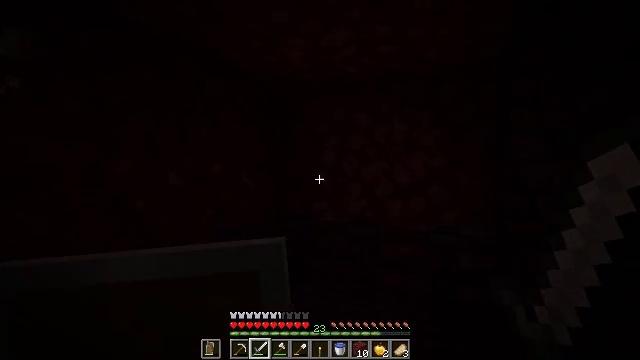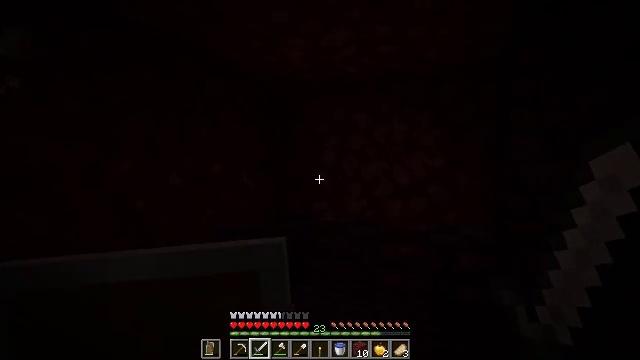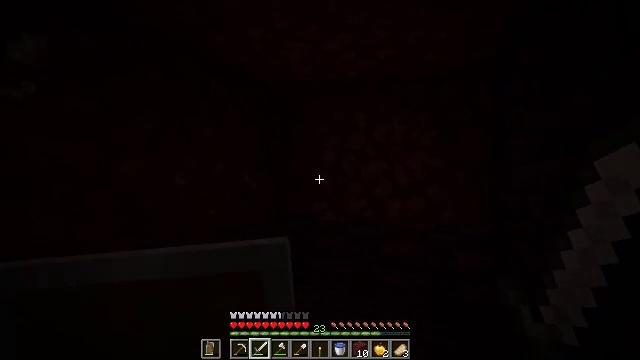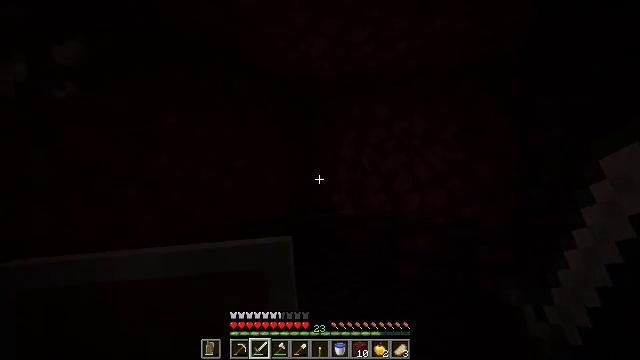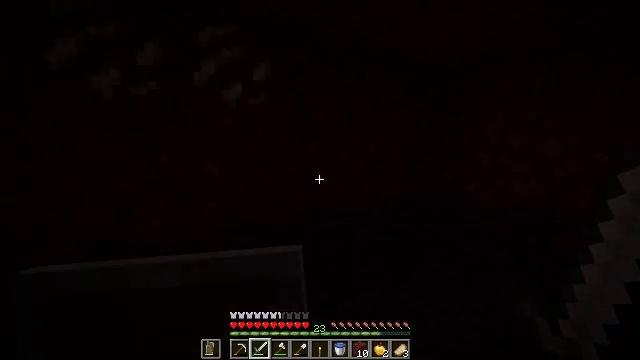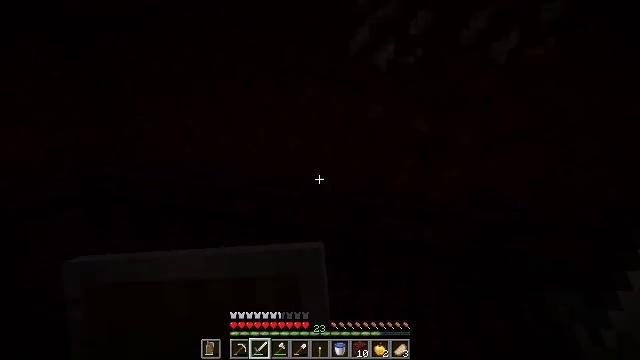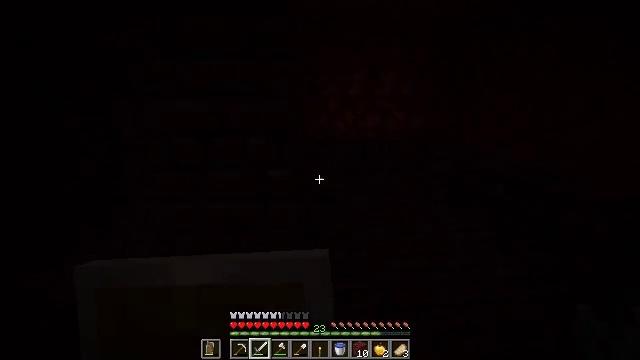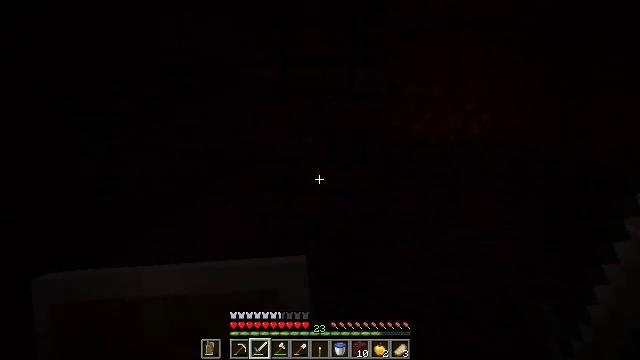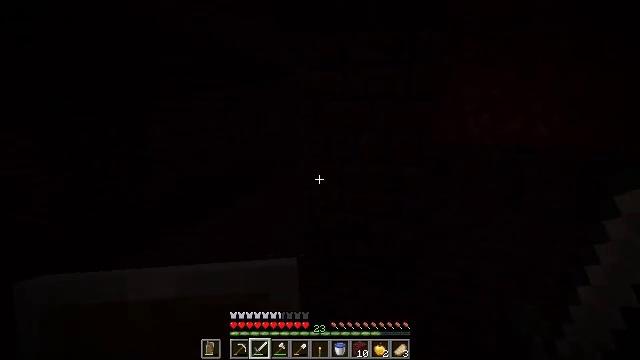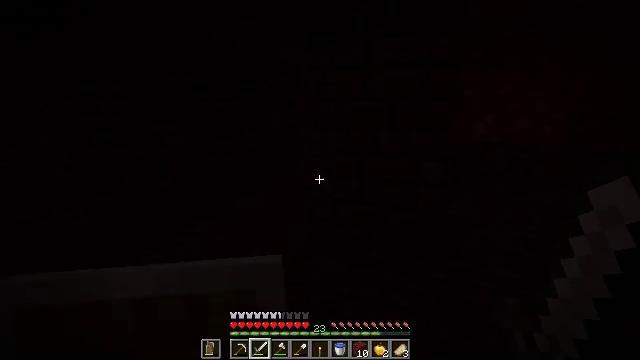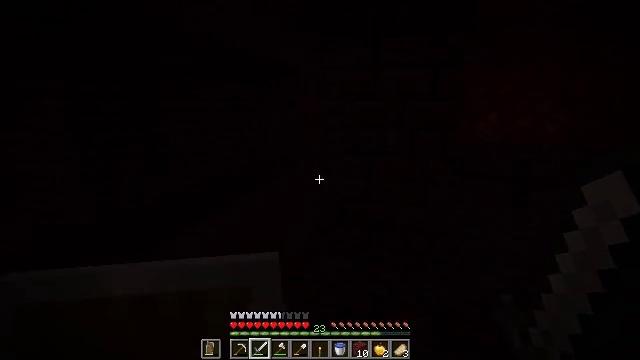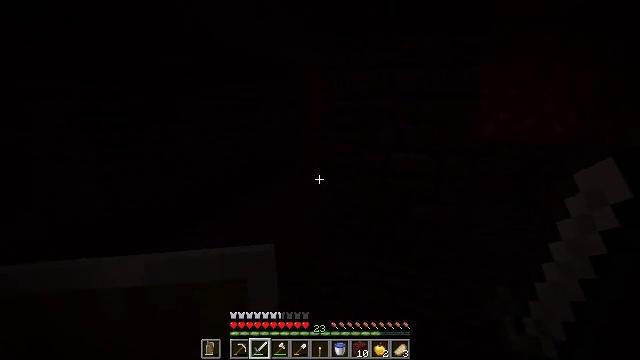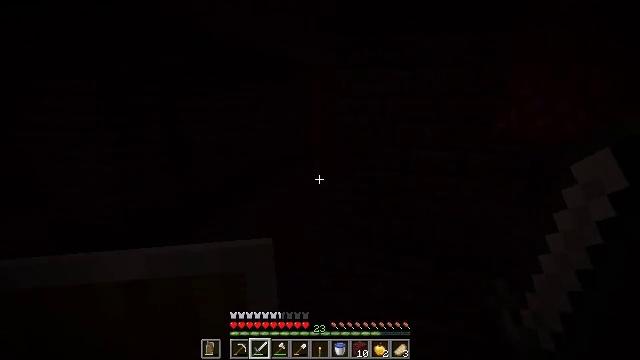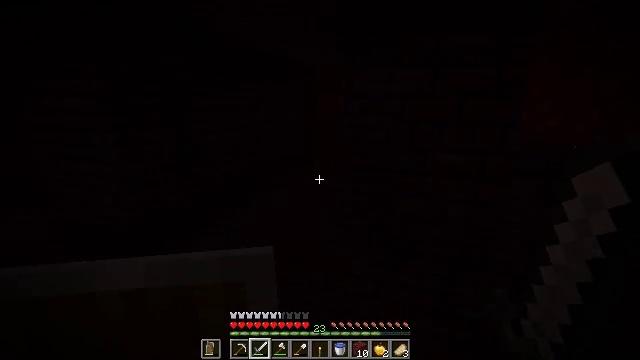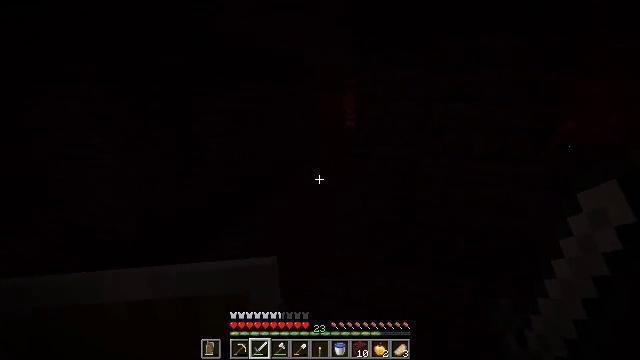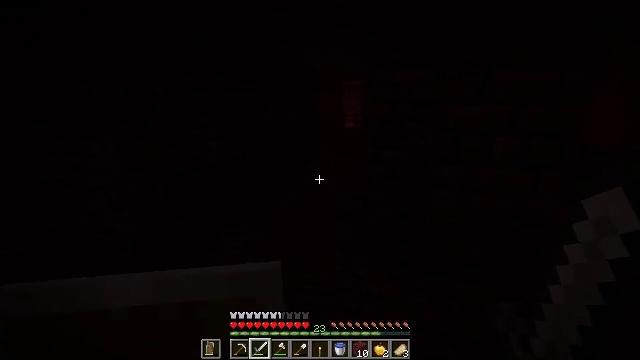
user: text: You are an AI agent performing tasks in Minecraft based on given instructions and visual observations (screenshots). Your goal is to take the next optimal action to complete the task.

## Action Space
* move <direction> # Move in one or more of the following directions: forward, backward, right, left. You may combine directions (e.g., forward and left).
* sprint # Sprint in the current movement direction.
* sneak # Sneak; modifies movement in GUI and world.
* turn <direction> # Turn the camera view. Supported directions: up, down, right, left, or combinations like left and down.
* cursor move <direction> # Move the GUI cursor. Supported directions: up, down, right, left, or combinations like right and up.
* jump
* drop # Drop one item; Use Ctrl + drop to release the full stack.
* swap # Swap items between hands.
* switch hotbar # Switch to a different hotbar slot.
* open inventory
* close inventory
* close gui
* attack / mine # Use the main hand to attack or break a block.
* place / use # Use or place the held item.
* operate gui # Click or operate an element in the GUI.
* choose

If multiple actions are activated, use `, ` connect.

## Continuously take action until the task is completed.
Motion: motion action
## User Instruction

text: Combat the magma cube.
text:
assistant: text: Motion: no_op
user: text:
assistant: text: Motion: move back
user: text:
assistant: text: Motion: move back, turn left and down
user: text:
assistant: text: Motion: move back, turn left and down
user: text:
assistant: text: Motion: move back, turn left and down
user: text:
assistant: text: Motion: move back, turn left and down
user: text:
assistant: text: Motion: move back and move left, turn left
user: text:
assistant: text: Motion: move back and move left, turn left
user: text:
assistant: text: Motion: move back and move left
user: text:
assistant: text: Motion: move left
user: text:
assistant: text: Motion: move left
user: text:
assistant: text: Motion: move left
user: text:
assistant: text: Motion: move forward and move left
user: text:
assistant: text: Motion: move forward and move left
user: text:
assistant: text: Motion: move forward
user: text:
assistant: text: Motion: move forward
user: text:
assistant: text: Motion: move forward
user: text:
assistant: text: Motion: move forward
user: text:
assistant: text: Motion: move forward
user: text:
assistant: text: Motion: move forward
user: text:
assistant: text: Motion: move forward, sprint
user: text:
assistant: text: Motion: move forward, sprint
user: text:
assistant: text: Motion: move forward, sprint
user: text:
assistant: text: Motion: move forward, sprint
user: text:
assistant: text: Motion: move forward, sprint
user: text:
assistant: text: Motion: move forward, sprint, turn right
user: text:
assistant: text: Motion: move forward, sprint, turn right
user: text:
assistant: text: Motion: move forward, sprint, turn right
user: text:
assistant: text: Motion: move forward, sprint, turn right
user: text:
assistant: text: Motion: move forward, sprint